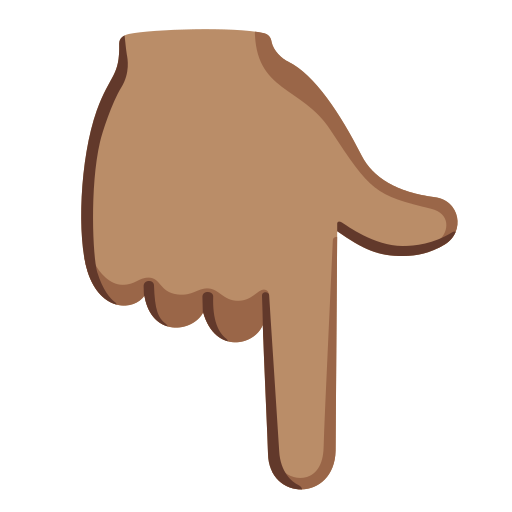
Emoji: 👇🏽